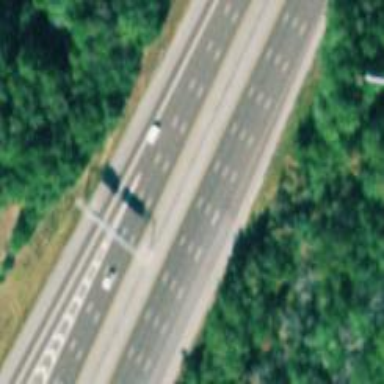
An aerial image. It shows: Motorway junction.